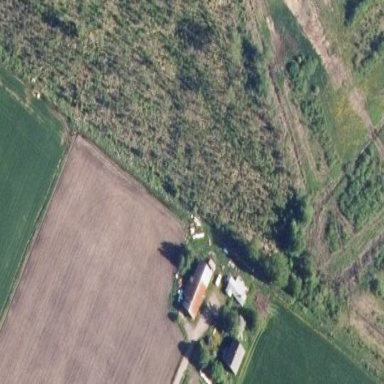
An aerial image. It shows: Farmyard area.